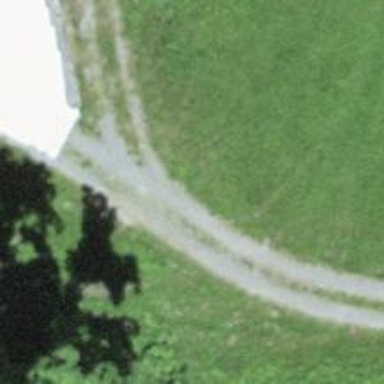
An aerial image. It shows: Gravel track of grade3 type.